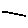
Label: line